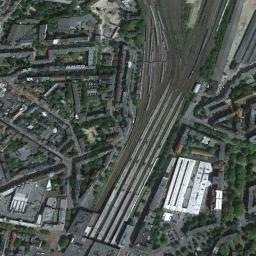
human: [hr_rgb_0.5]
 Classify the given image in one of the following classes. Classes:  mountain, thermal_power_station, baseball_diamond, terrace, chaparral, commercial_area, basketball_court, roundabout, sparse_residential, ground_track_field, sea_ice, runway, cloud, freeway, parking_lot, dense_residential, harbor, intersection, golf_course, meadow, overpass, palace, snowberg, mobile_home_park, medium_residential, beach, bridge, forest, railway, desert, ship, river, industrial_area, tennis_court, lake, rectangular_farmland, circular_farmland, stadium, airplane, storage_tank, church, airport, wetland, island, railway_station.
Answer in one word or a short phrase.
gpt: railway_station